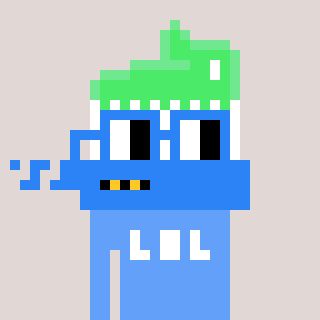
a pixel art character with square blue glasses, a toothbrush-shaped head and a blue-colored body on a warm background